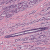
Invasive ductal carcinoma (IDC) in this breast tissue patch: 1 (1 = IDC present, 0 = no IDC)